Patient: sex F, age 69
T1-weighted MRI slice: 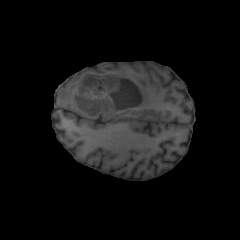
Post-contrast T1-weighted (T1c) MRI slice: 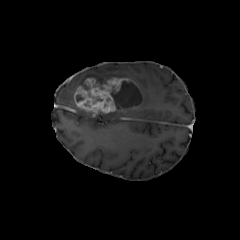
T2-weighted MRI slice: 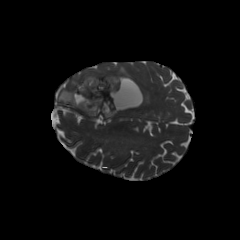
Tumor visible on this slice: yes
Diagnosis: Glioblastoma, IDH-wildtype
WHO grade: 4